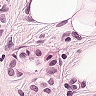
Metastatic tissue present: yes